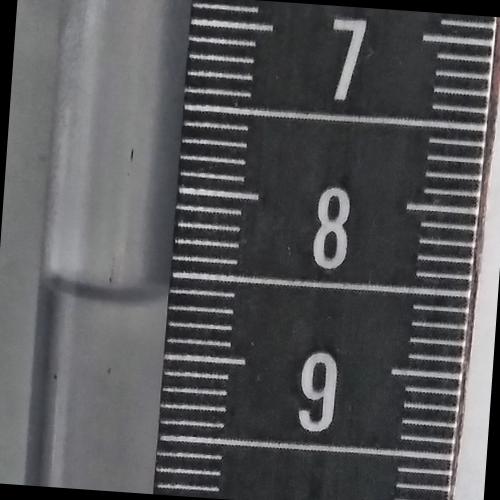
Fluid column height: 8.7 cm